Question: I have added some staggered animations to my angular 7 app for elements to animate on page load. I have encountered this weird z-index issue on one of my components.
The animation code is this:
'''
@Component({
selector: 'track-page',
templateUrl: './track-page.component.html',
styleUrls: ['./track-page.component.scss'],
animations: [
trigger('fadeIn', [
transition(':enter', [
query('*', style({opacity: 0})),
query('*', [
animate('500ms', style({opacity: 1}))
]),
])
]),
trigger('swipeUp', [
transition('void => *', [
query('*', style({opacity: 0, transform: 'translate3d(0,20%,0)'})),
query('*', stagger(10, [
animate('700ms ease-in', keyframes([
style({opacity: 1, transform: 'none', offset: 1})
]))
]))
])
])
]
})
'''
This code causes the following result only on webkit browsers:

The share component should appear in front of every other element however the metronome icon appears ontop. I have tried setting the max z-index on the share component but have had no luck.
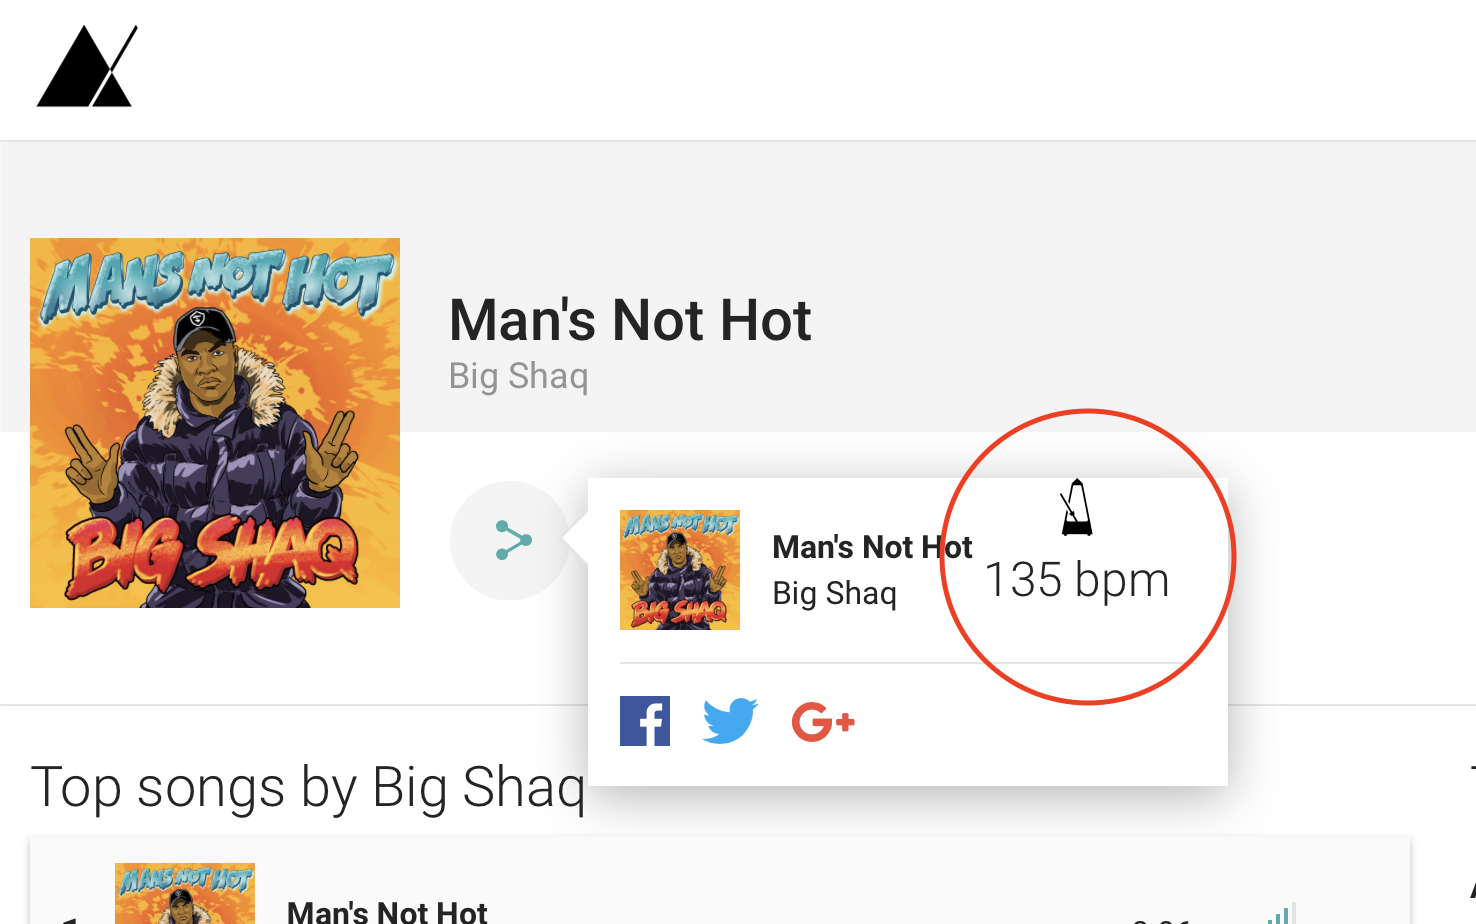
Answer: I have found a solution, I tried changing my translate3d to just a translateY but it didn't make a difference. So I set 'transform: translate3d(0, 0, 1px);' on the share component that was meant to have the highest z-index the share component now overlays every other element correctly on all browsers.